Question: I've been slowly learning and building my little search system - however I seem stuck at this tough question.
I have a many-many relation database of . Each event can have multiple music styles stored in the table. The table has it's own column, EVENT_ID and MUSIC_STYLE_ID.
How can I search (through the use of a checkbox array) for music styles in the events table when the music styles events are referenced in another table all together?
This is what I have so far:
'''
<input type="checkbox" class="group1" id="checkbox1" value="latino">Latino<BR />
<input type="checkbox" class="group1" id="checkbox2" value="rock">Rock<BR />
<input type="checkbox" class="group1" id="checkbox3" value="oldies">Oldies<BR />
<input type="checkbox" class="group1" id="checkbox4" value="reggae">Reggae<BR />
<div id="AnswerField"></div>
'''
'''
var VarDancingTo = new Array();
$('.group1:checked').each(function () {
VarDancingTo[VarDancingTo.length] = $(this).val();
});
$("#AnswerField").text( VarDancingTo.join(', '));
'''
(if that's of any help)
'''
$query = 'SELECT e.ID, e.EVENT_NAME, e.EVENT_DATE, e.ENTRANCE_PRICE, v.BEER_PRICE, v.WINE_PRICE, v.SPIRITS_PRICE, v.VENUE_NAME, l.LOCATION, GROUP_CONCAT(ms.MUSIC_STYLE_NAME) as 'Styles''.
' FROM events AS e'.
' INNER JOIN venues as v ON e.VENUE_LOCATION = v.ID'.
' INNER JOIN locations AS l ON e.VENUE_LOCATION = l.ID'.
' INNER JOIN events_music_styles AS ems ON e.ID = ems.EVENT_ID'.
' INNER JOIN music_styles AS ms ON ms.ID = ems.MUSIC_STYLE_ID'.
' GROUP BY e.ID';
$result = mysql_query($query);
if (!$result) {
die('Invalid query: ' . mysql_error());
}
'''
<URL>

Here are the create table statements:
'''
SET FOREIGN_KEY_CHECKS=0;
-- Drop table locations
DROP TABLE IF EXISTS 'locations';
CREATE TABLE 'locations' (
'ID' int(11) NOT NULL AUTO_INCREMENT,
'LOCATION' varchar(50),
'LOCATION_SK' varchar(50) CHARACTER SET utf8,
PRIMARY KEY('ID')
)
ENGINE=INNODB;
-- Drop table music_styles
DROP TABLE IF EXISTS 'music_styles';
CREATE TABLE 'music_styles' (
'ID' int(11) NOT NULL AUTO_INCREMENT,
'MUSIC_STYLE_NAME' varchar(50),
'MUSIC_STYLE_NAME_SK' varchar(50) CHARACTER SET utf8,
PRIMARY KEY('ID')
)
ENGINE=INNODB;
-- Drop table venue_types
DROP TABLE IF EXISTS 'venue_types';
CREATE TABLE 'venue_types' (
'ID' int(11) NOT NULL AUTO_INCREMENT,
'TYPE_NAME' varchar(50),
'TYPE_NAME_SK' varchar(50) CHARACTER SET utf8,
PRIMARY KEY('ID')
)
ENGINE=INNODB;
-- Drop table venues
DROP TABLE IF EXISTS 'venues';
CREATE TABLE 'venues' (
'ID' int(11) NOT NULL AUTO_INCREMENT,
'VENUE_TYPE' int(11),
'VENUE_LOCATION' int(11),
'VENUE_NAME' varchar(50),
'ADDRESS' varchar(255),
'ICON_URL' varchar(100),
'PAGE_URL' varchar(100),
'LAT' int(100),
'LNG' int(100),
'VENUE_CLOSE_T_MO' varchar(50),
'VENUE_CLOSE_T_TU' varchar(50),
'VENUE_CLOSE_T_WE' varchar(50),
'VENUE_CLOSE_T_TH' varchar(50),
'VENUE_CLOSE_T_FR' varchar(50),
'VENUE_CLOSE_T_SA' varchar(50),
'VENUE_CLOSE_T_SU' varchar(50),
'BEER_PRICE' int(11),
'WINE_PRICE' int(11),
'SPIRITS_PRICE' int(11),
'IF_COFFEE' int(1) DEFAULT '1',
'IF_DRAFT_BEER' int(1) DEFAULT '0',
'IF_TEA' int(1) DEFAULT '1',
'IF_HOT_CHOCOLATE' int(1) DEFAULT '0',
'IF_BILLIARD' int(1) DEFAULT '0',
'IF_HOOKAH' int(1) DEFAULT '0',
'IF_OUTDOOR_PATIO' int(1) DEFAULT '0',
'IF_OUTDOORS' int(1) DEFAULT '0',
'IF_NON_SMOKING_AREA' int(1) DEFAULT '0',
PRIMARY KEY('ID'),
CONSTRAINT 'Ref_01' FOREIGN KEY ('VENUE_TYPE')
REFERENCES 'venue_types'('ID')
ON DELETE NO ACTION
ON UPDATE NO ACTION,
CONSTRAINT 'Ref_02' FOREIGN KEY ('VENUE_LOCATION')
REFERENCES 'locations'('ID')
ON DELETE NO ACTION
ON UPDATE NO ACTION
)
ENGINE=INNODB;
-- Drop table events
DROP TABLE IF EXISTS 'events';
CREATE TABLE 'events' (
'ID' int(11) NOT NULL AUTO_INCREMENT,
'VENUE_LOCATION' int(11),
'EVENT_NAME' varchar(50),
'EVENT_DATE' date,
'EVENT_NAME_SK' varchar(50) CHARACTER SET utf8,
'EVENT_DESC' varchar(255),
'EVENT_DESC_SK' varchar(255) CHARACTER SET utf8,
'IMAGE_URL' varchar(255),
'EVENT_URL' varchar(255),
'START_TIME' varchar(50),
'END_TIME' varchar(50),
'IF_ENTRANCE' int(1) DEFAULT '0',
'ENTRANCE_PRICE' int(11) DEFAULT '0',
PRIMARY KEY('ID'),
CONSTRAINT 'Ref_03' FOREIGN KEY ('VENUE_LOCATION')
REFERENCES 'venues'('ID')
ON DELETE NO ACTION
ON UPDATE NO ACTION
)
ENGINE=INNODB;
-- Drop table events_music_styles
DROP TABLE IF EXISTS 'events_music_styles';
CREATE TABLE 'events_music_styles' (
'ID' int(11) NOT NULL AUTO_INCREMENT,
'EVENT_ID' int(11),
'MUSIC_STYLE_ID' int(11),
PRIMARY KEY('ID'),
CONSTRAINT 'Ref_05' FOREIGN KEY ('MUSIC_STYLE_ID')
REFERENCES 'music_styles'('ID')
ON DELETE NO ACTION
ON UPDATE NO ACTION,
CONSTRAINT 'Ref_06' FOREIGN KEY ('EVENT_ID')
REFERENCES 'events'('ID')
ON DELETE NO ACTION
ON UPDATE NO ACTION
)
ENGINE=INNODB;
SET FOREIGN_KEY_CHECKS=1;
'''
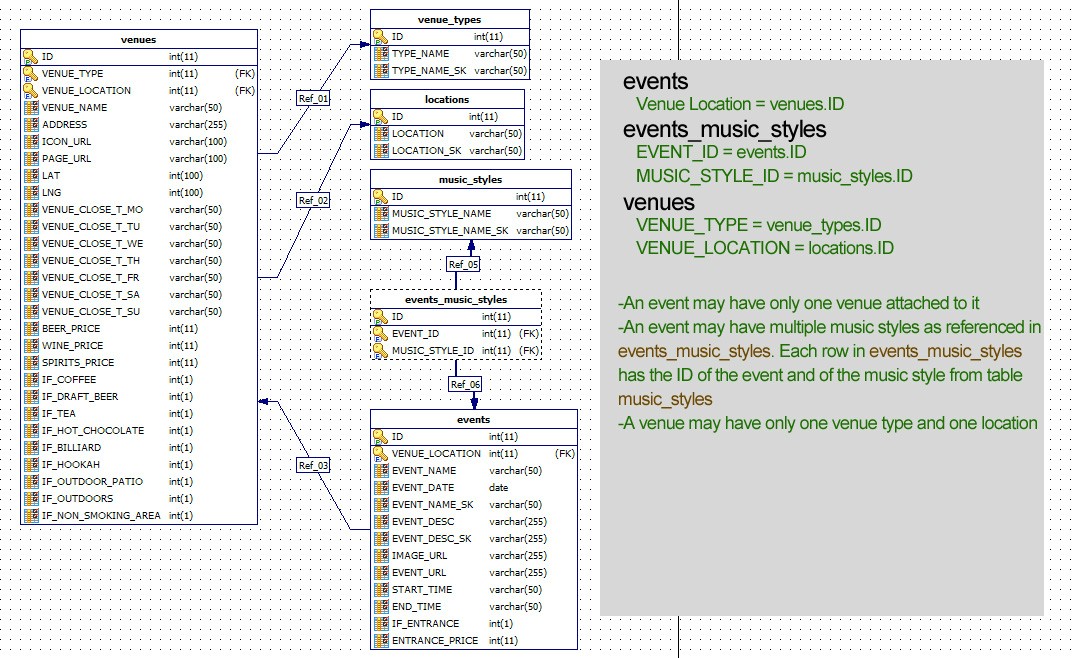
Answer: You might want to make the pair of foreign keys ('EVENT_ID', 'MUSIC_STYLE_ID') in your events_music_styles a unique index, otherwise you'll be able to associate the same style with the same event multiple times.
'''
CREATE UNIQUE INDEX index_name
ON events_music_styles (EVENT_ID, MUSIC_STYLE_ID);
'''
As for getting the events plus the list of associated music types, I suspect you'll have to do some processing of the data in the front-end (javascript, PHP, whatever else you're using). The GROUP BY approach won't work, because you'll only get one style per event. This will require a bit of rewriting of your query, and somewhat more rewriting of your query fetching logic to format the data as needed.
'''
$query = '
SELECT
e.ID,
e.EVENT_NAME,
e.EVENT_DATE,
e.ENTRANCE_PRICE,
v.BEER_PRICE,
v.WINE_PRICE,
v.SPIRITS_PRICE,
v.VENUE_NAME,
l.LOCATION,
ms.MUSIC_STYLE_NAME
FROM events AS e
INNER JOIN venues as v ON e.VENUE_LOCATION = v.ID
INNER JOIN locations AS l ON e.VENUE_LOCATION = l.ID
INNER JOIN events_music_styles AS ems ON e.ID = ems.EVENT_ID
INNER JOIN music_styles AS ms ON ms.ID = ems.MUSIC_STYLE_ID;';
if ($result = mysql_query ($query))
{
$eventDetails = array ();
// I think keys always end up lowercase when returned by MySQL so I'm using lower case key names here. If it doesn't work then try with upper case.
while ($row = mysql_fetch_assoc ($result))
{
// Add the event details to the results if they don't already exist in the array
if (!array_key_exists ($row ['id'], $eventDetails))
{
$eventDetails [$row ['id']] = array (
'ID' => $row ['id'],
'EVENT_NAME' => $row ['event_name'],
'EVENT_DATE' => $row ['event_date'],
// Insert your other columns here
'STYLES' => array ($row ['music_style_name'])
);
}
// As we've already seen this event before we only need to add the musical style from this row to the result
else
{
$eventDetails [$row ['id']]['STYLES'][] = $row ['music_style_name'];
}
}
}
else
{
// Error handling logic here
}
'''
This should produce an array like the one below:
'''
array (
1 => array (
'ID' => 1,
'EVENT_NAME' => 'Some event name',
'EVENT_DATE' => '11/11/2011',
'STYLES' => array (
0 => 'rock',
1 => 'jazz'
)
),
2 => array (
'ID' => 2,
'EVENT_NAME' => 'Some other event name',
'EVENT_DATE' => '22/11/2011',
'STYLES' => array (
0 => 'rock',
1 => 'techno',
2 => 'dance'
)
),
// ...
n => array (
'ID' => n,
'EVENT_NAME' => 'Yet another event',
'EVENT_DATE' => '12/12/2012',
'STYLES' => array (
0 => 'classical',
1 => 'prog rock',
2 => 'folk'
)
)
)
'''
Alternatively, if you just want a comma-separated list for the genres, you can create a string for STYLES instead of an array, and do a string concat each time through the loop instead of adding the style to an array.
NOTE: As I don't have access to a full database of your data and have no time to build a mockup database, I've not tested the above code. It ought to work but I can't make any promises. Hopefully, even if it doesn't work it should still serve as a guide regarding how to do what you want.